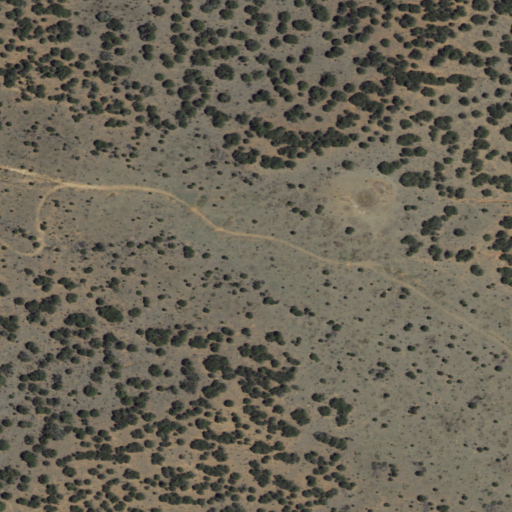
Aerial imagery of mountain in New Mexico named Mesa Redonda containing shrub, evergreen forest, grassland, and cultivated crops